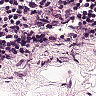
Metastatic tissue present: no